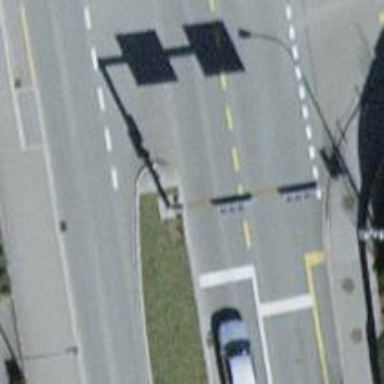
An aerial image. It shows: Road with traffic signals.